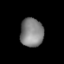
Tissue: lung
Cell type: Epithelial cells
Senescence score: 0.2212
Nuclear area (px): 648
Mean DAPI intensity: 131.125